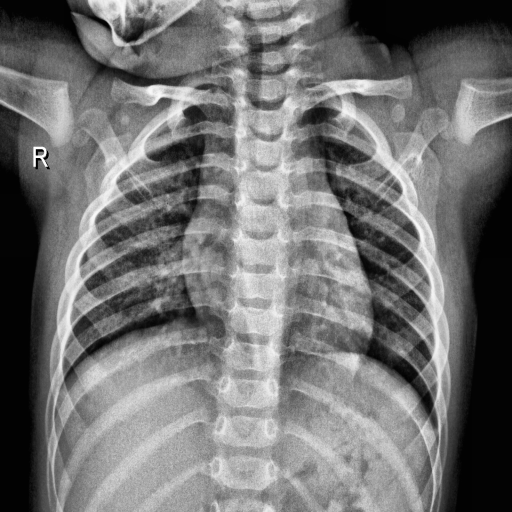
Finding: NORMAL